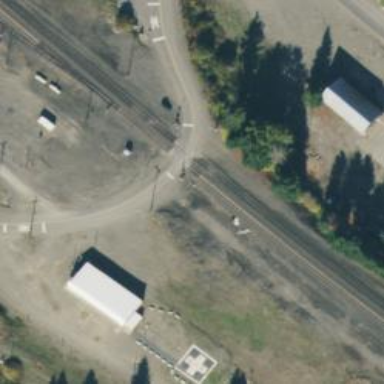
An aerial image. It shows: Railway level crossing.